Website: lowes
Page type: order-returns
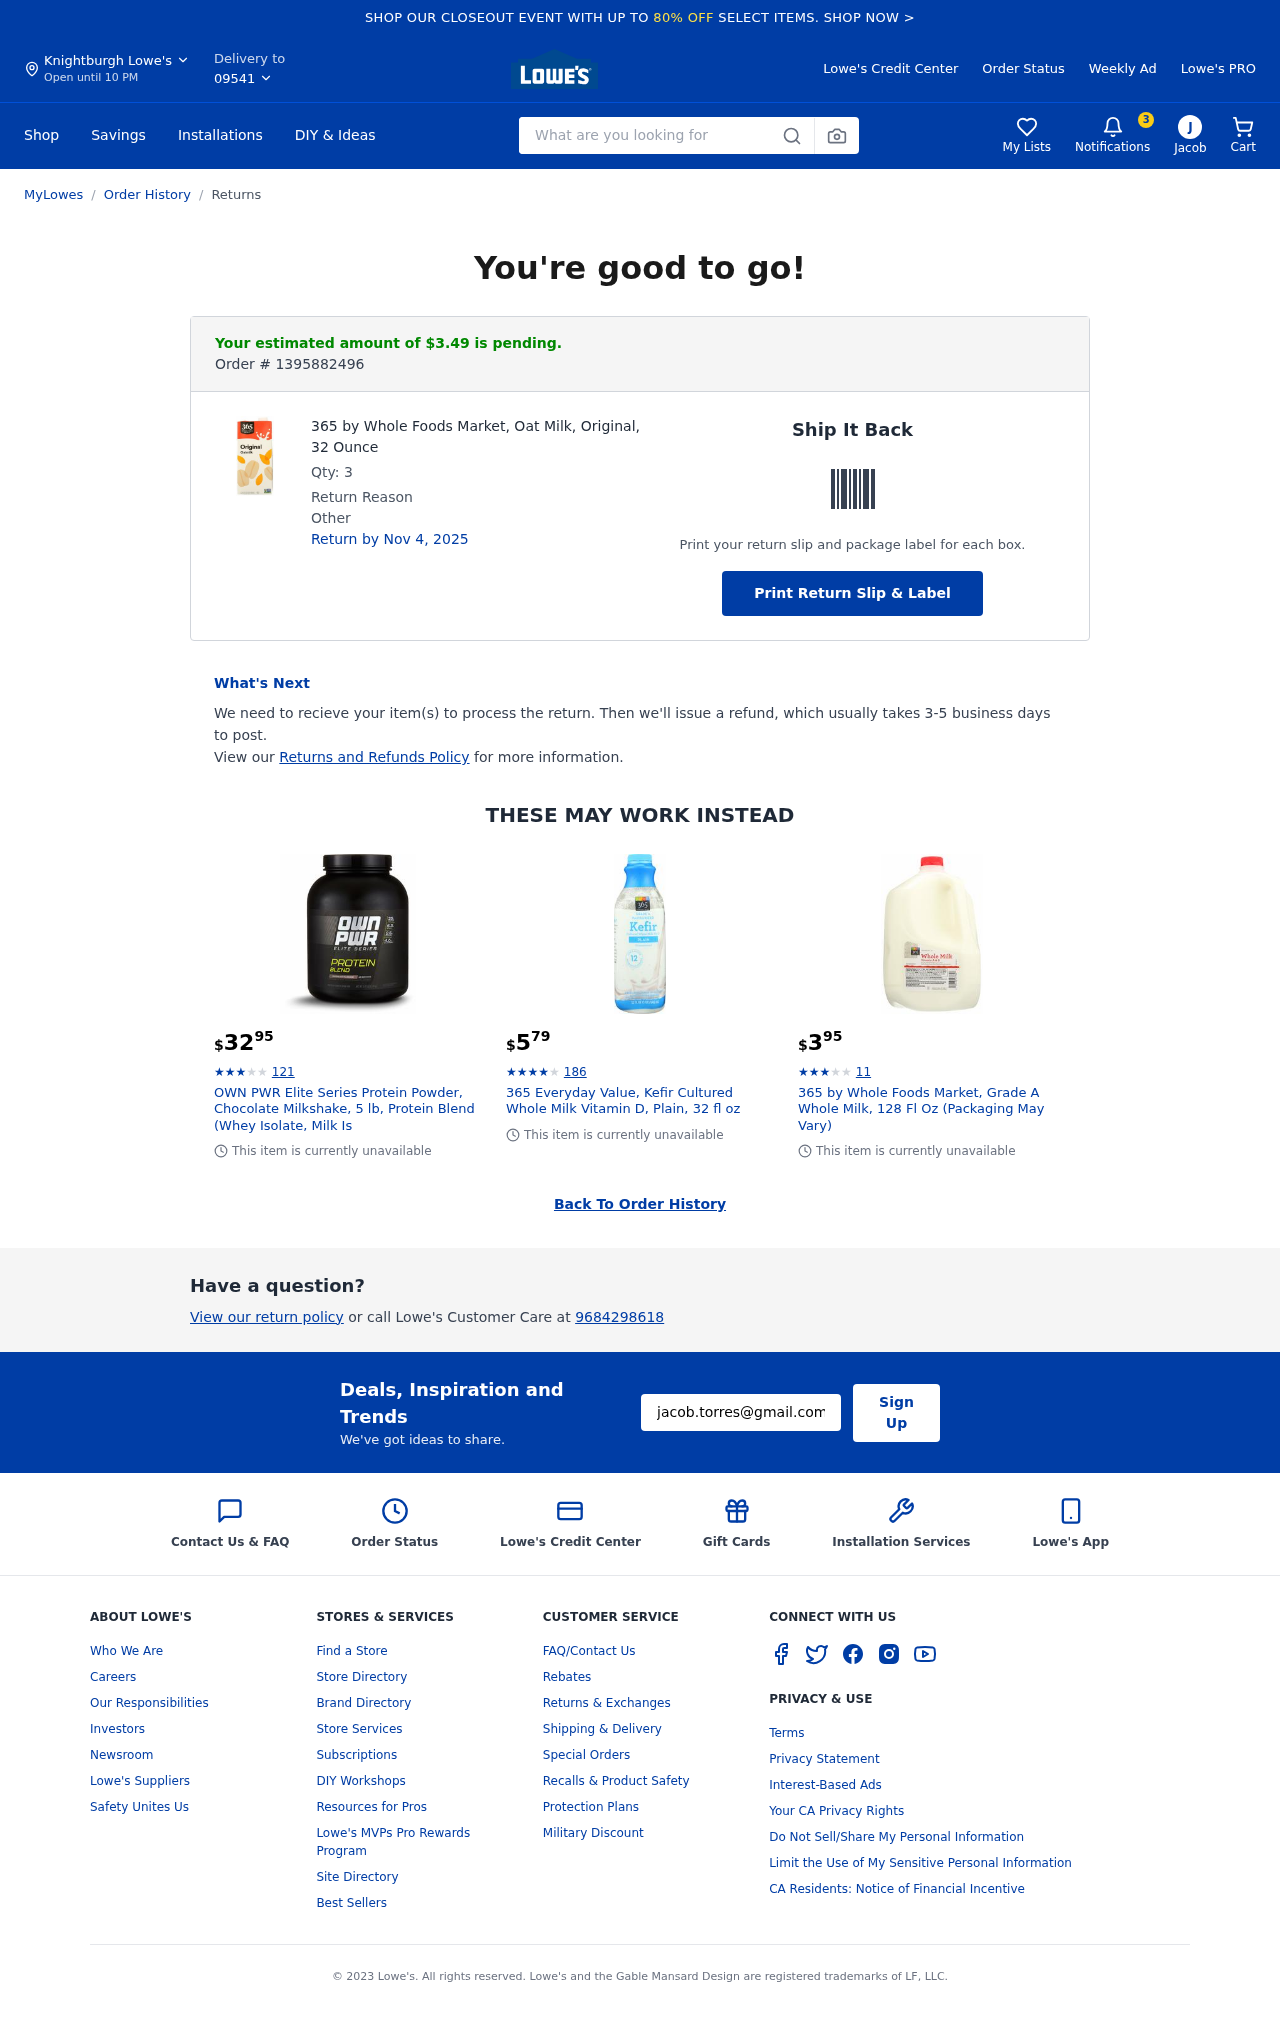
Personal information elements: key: PII_CITY
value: Knightburgh
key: PII_EMAIL
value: jacob.torres@gmail.com
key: PII_FIRSTNAME
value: Jacob
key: PII_PHONE
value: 9684298618
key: PII_POSTCODE
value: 09541
Product elements: key: PRODUCT1_NAME
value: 365 by Whole Foods Market, Oat Milk, Original, 32 Ounce
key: PRODUCT1_QUANTITY
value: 3
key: PRODUCT2_NAME
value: OWN PWR Elite Series Protein Powder, Chocolate Milkshake, 5 lb, Protein Blend (Whey Isolate, Milk Is
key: PRODUCT2_NUM_RATINGS
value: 121
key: PRODUCT2_PRICE
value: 32.95
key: PRODUCT2_RATING
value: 3.8
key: PRODUCT3_NAME
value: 365 Everyday Value, Kefir Cultured Whole Milk Vitamin D, Plain, 32 fl oz
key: PRODUCT3_NUM_RATINGS
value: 186
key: PRODUCT3_PRICE
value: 5.79
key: PRODUCT3_RATING
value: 4
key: PRODUCT4_NAME
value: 365 by Whole Foods Market, Grade A Whole Milk, 128 Fl Oz (Packaging May Vary)
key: PRODUCT4_NUM_RATINGS
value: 11
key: PRODUCT4_PRICE
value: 3.95
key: PRODUCT4_RATING
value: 3.8
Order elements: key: ORDER_NUM_ITEMS
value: Cart
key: ORDER_TOTAL
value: Your estimated amount of $3.49 is pending.
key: ORDER_ID
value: Order # 1395882496
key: ORDER_RETURN_BY_DATE
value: Return by Nov 4, 2025
Search elements: key: HEADER_SEARCH
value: What are you looking for
Other elements: key: NOTIFICATION_COUNT
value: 3